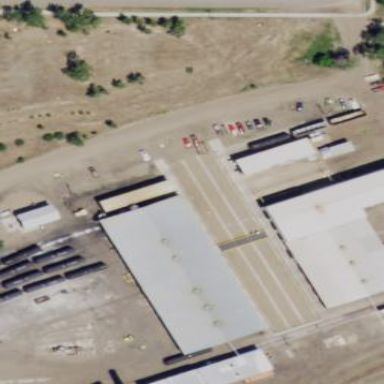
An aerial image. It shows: Building used as railway workshop.